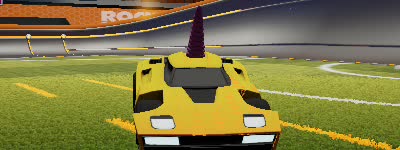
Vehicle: breakout